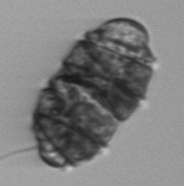
Label: Margalefidinium